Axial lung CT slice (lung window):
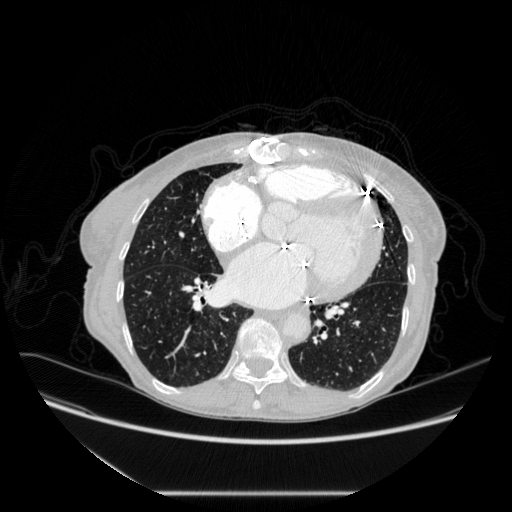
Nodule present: no